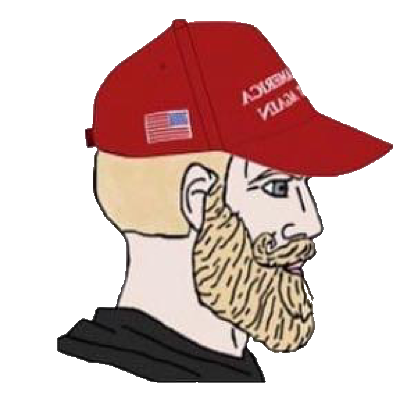
Label: 4_Yes_Chad